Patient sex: M
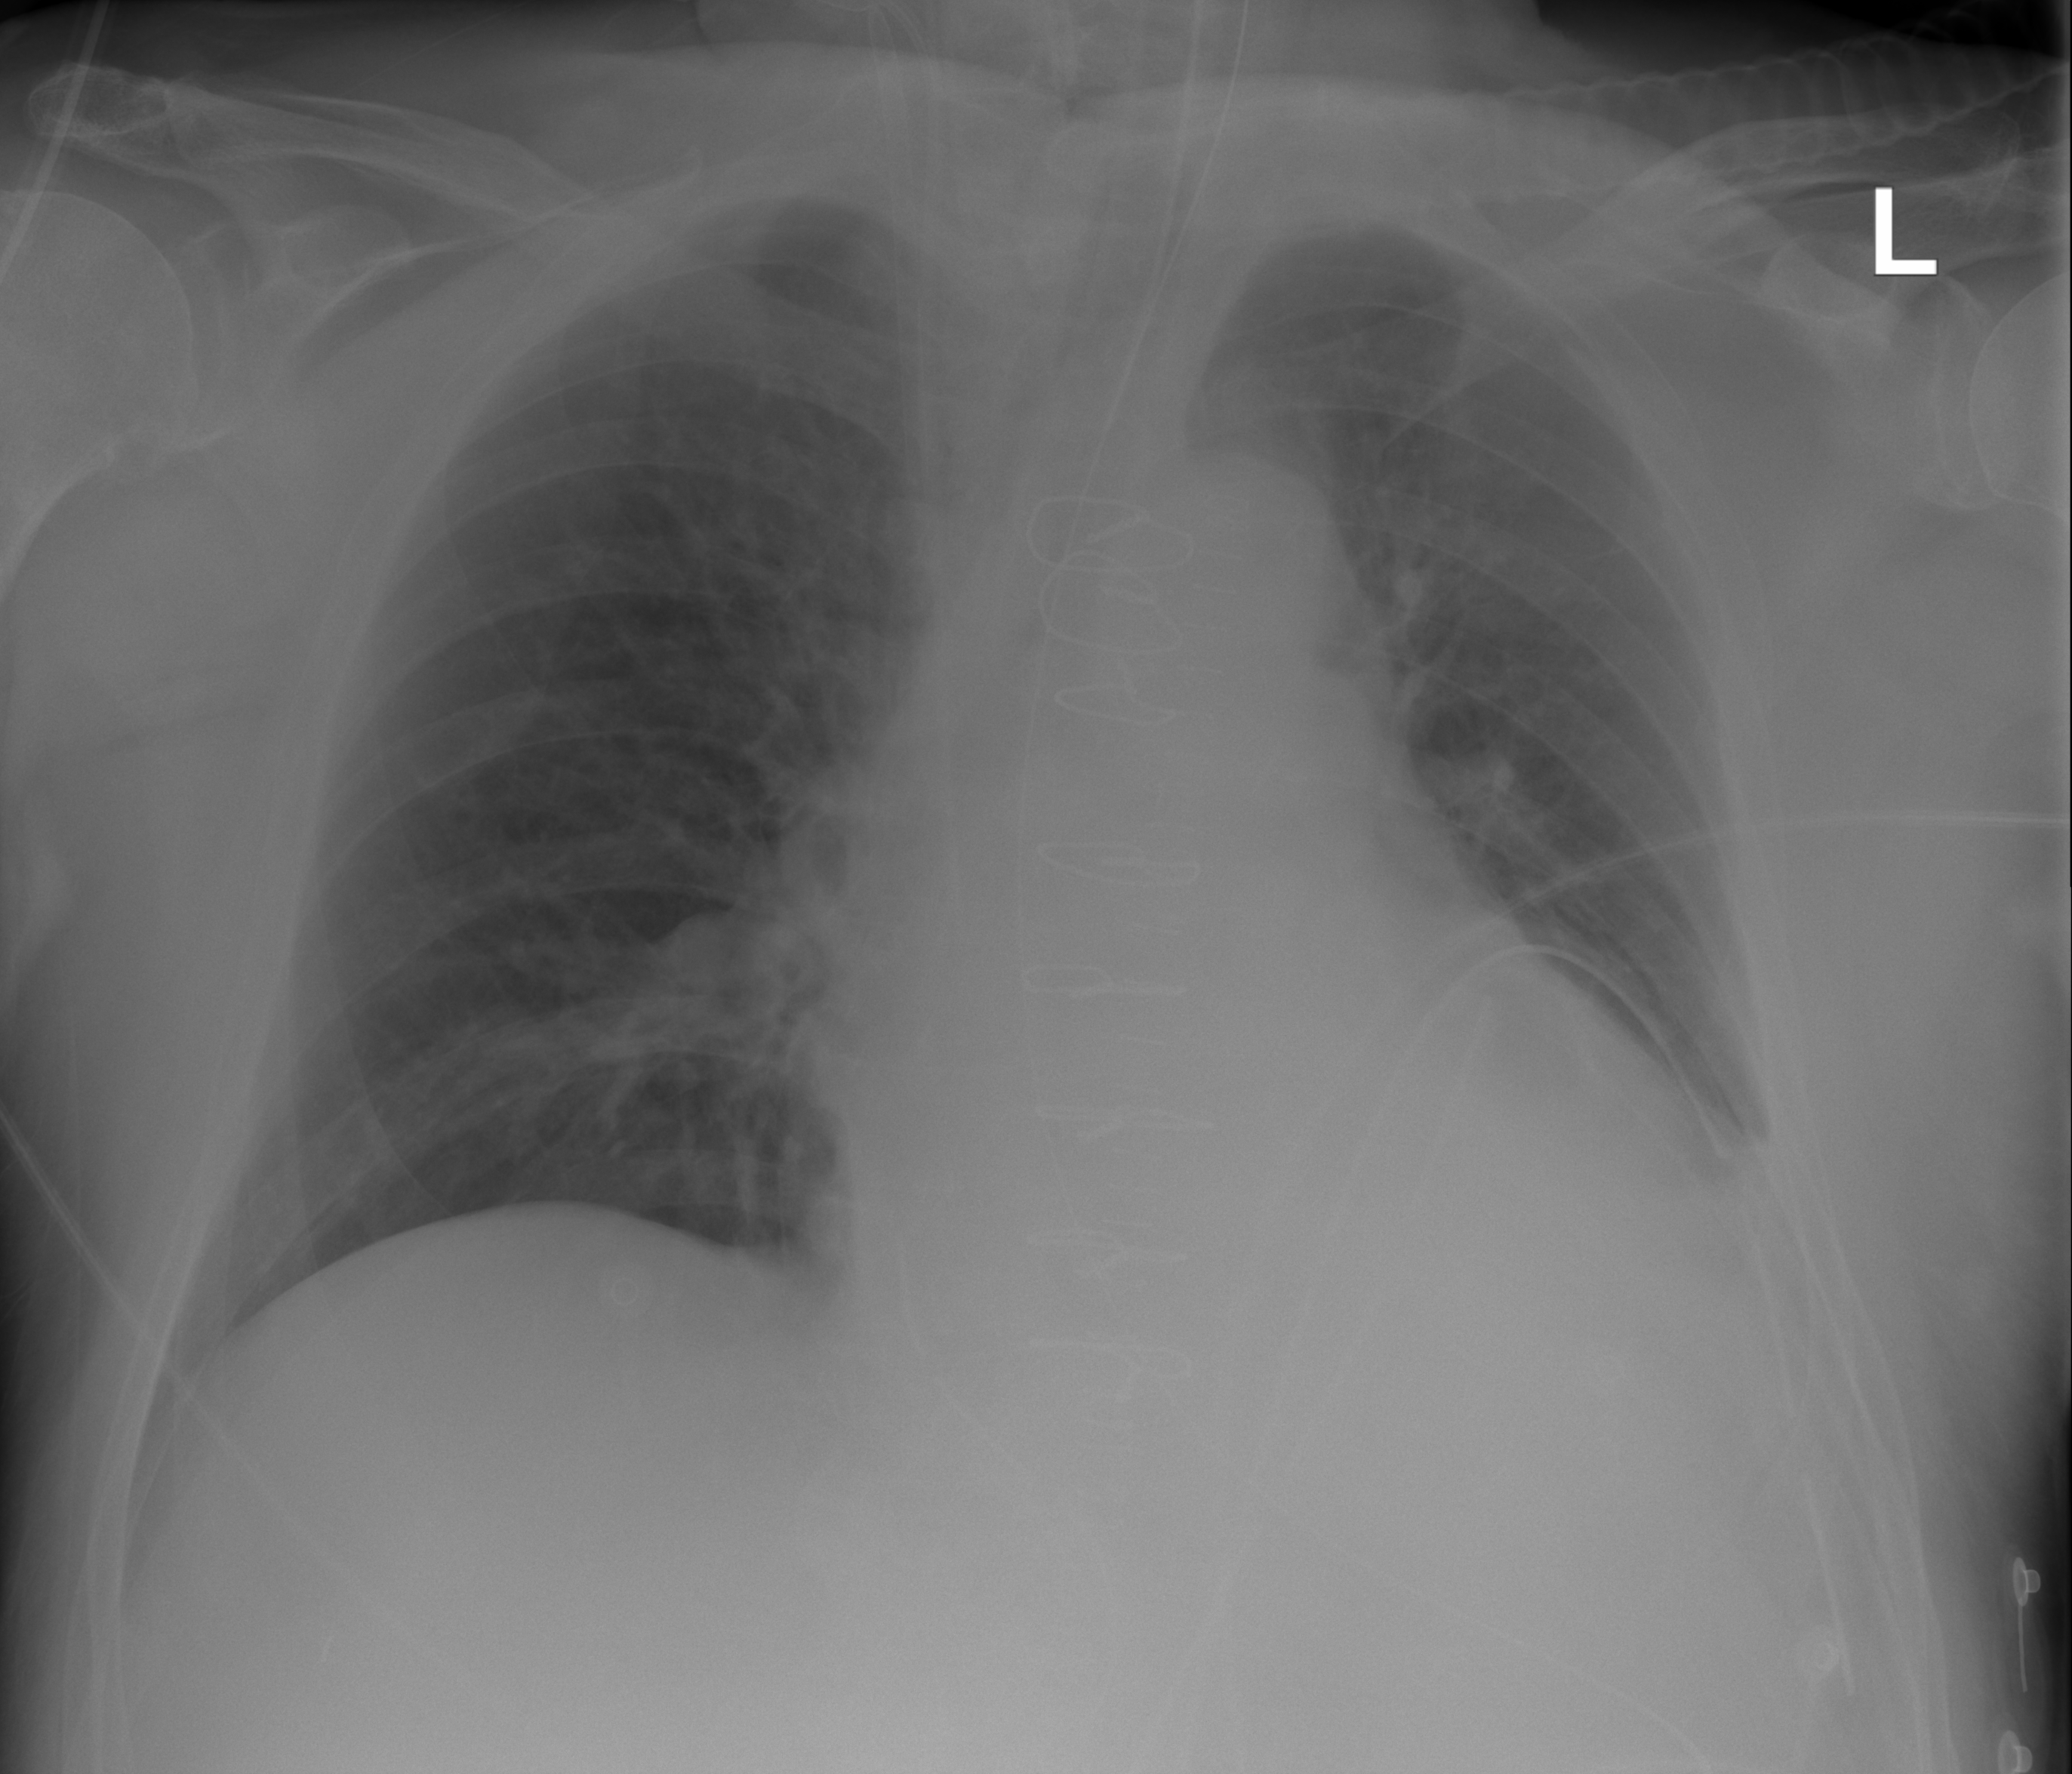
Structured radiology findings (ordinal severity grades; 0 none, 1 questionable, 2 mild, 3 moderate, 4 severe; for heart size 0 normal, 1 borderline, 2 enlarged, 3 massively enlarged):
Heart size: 2
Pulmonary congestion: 2
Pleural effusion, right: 0
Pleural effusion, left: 1
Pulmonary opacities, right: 0
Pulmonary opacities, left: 0
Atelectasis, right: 0
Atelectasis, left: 2